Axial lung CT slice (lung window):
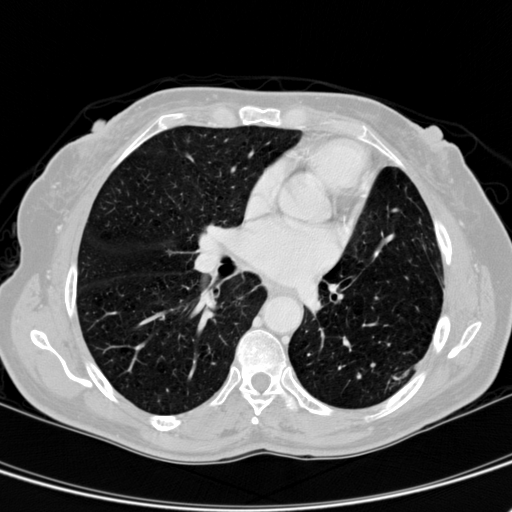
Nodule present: no